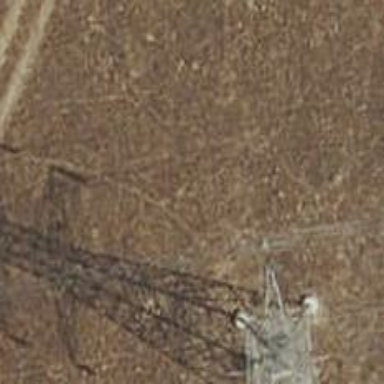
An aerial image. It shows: Power tower.